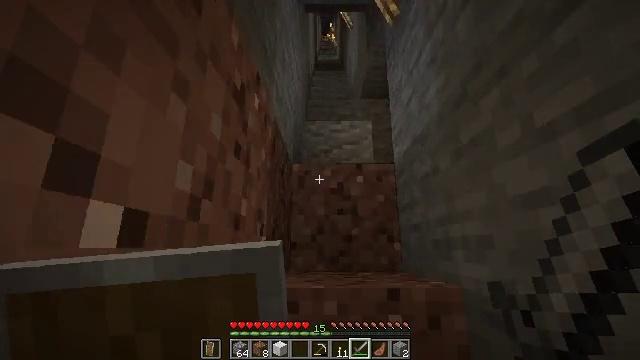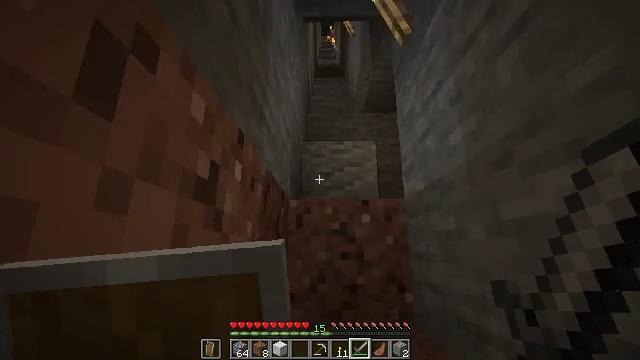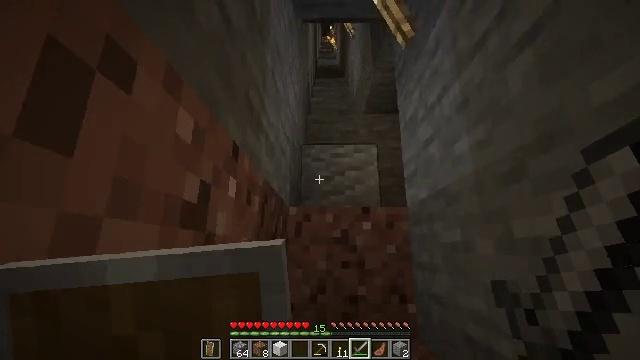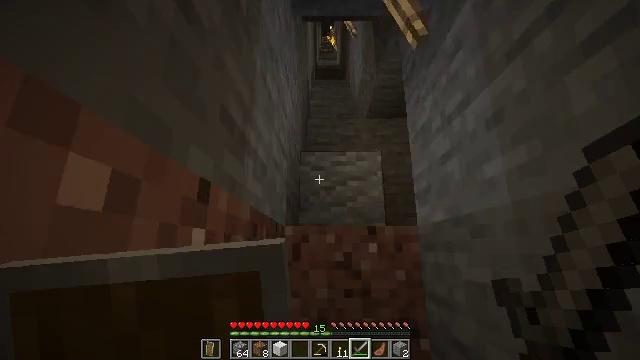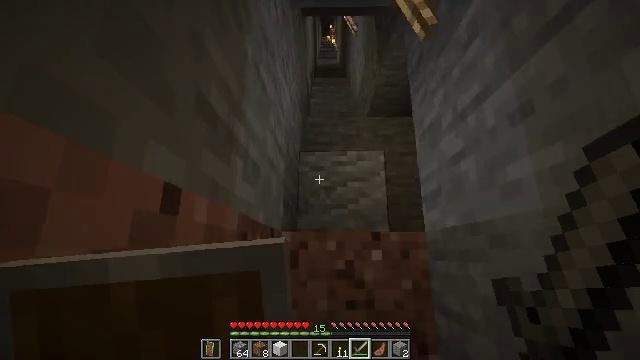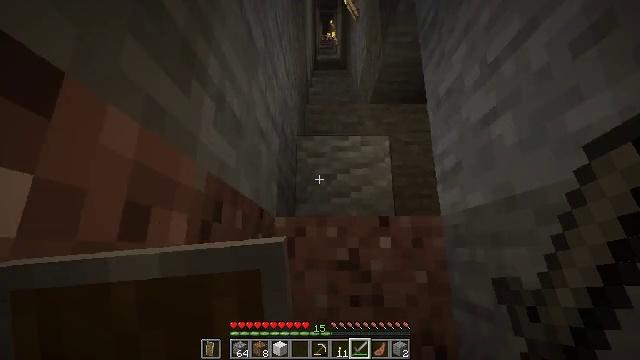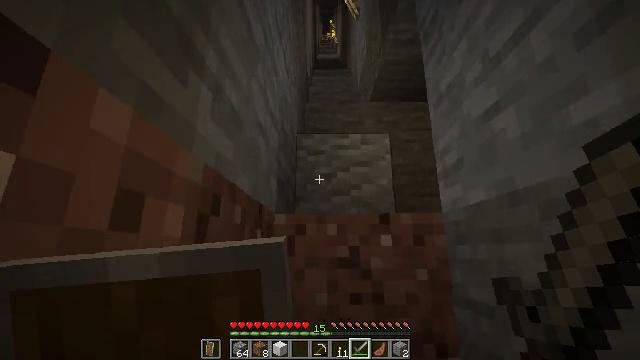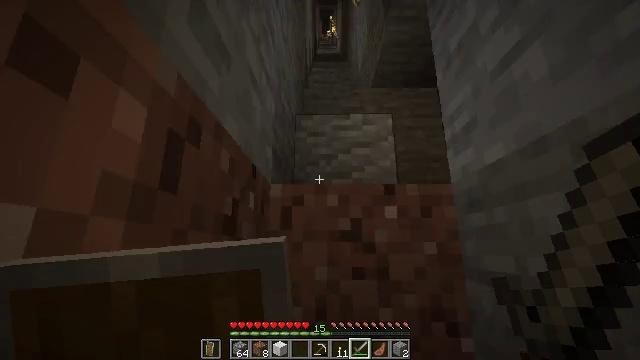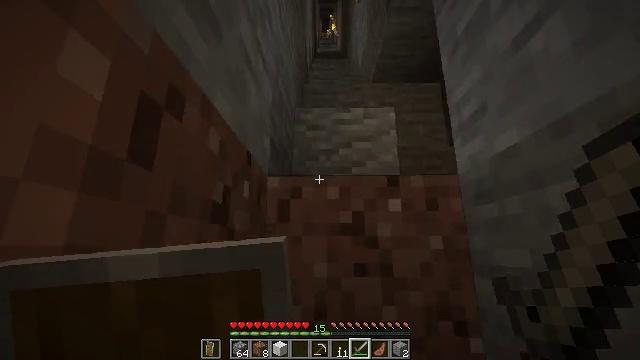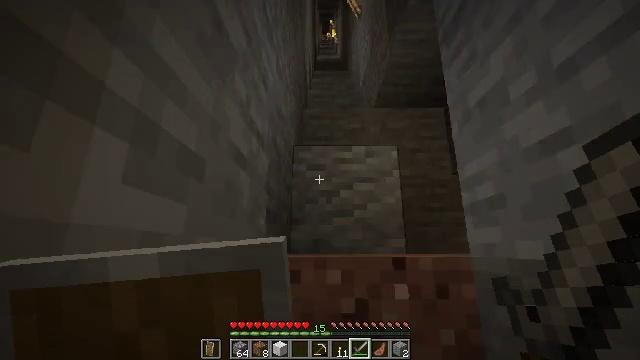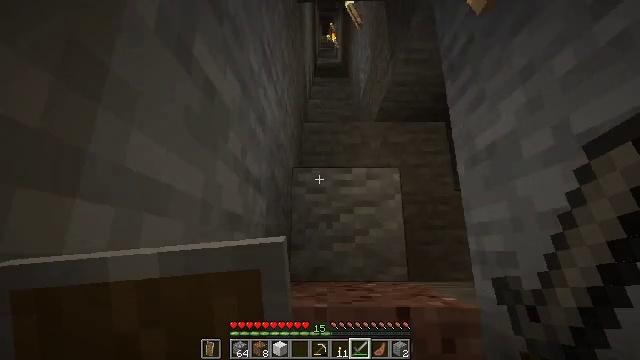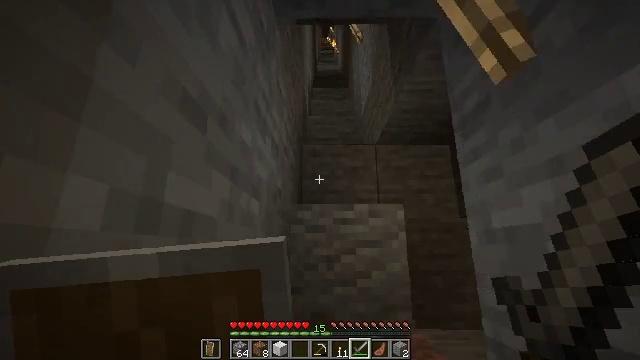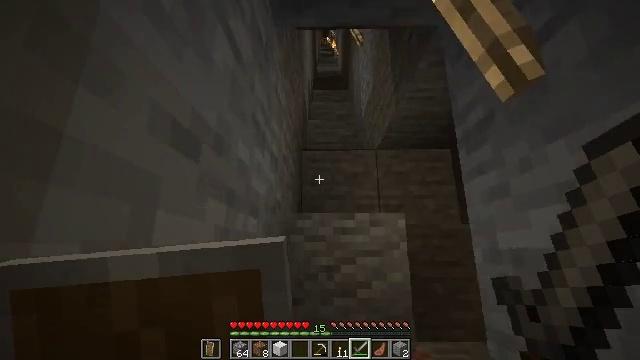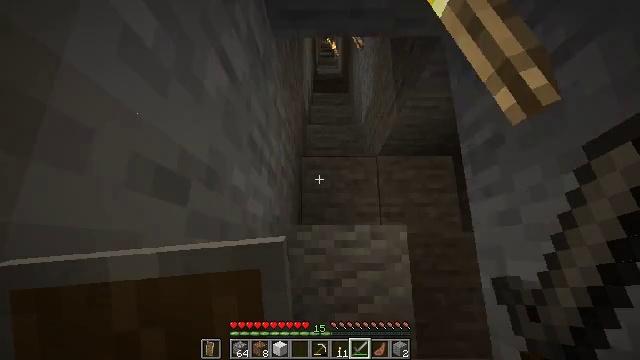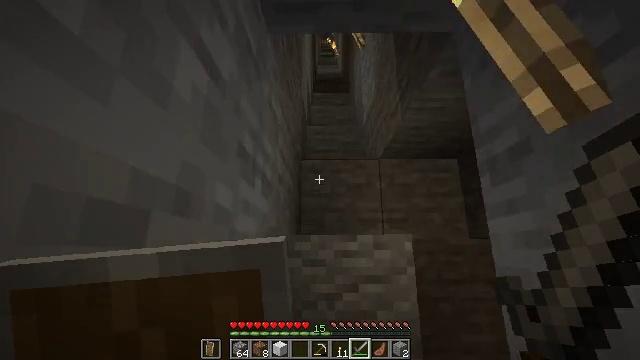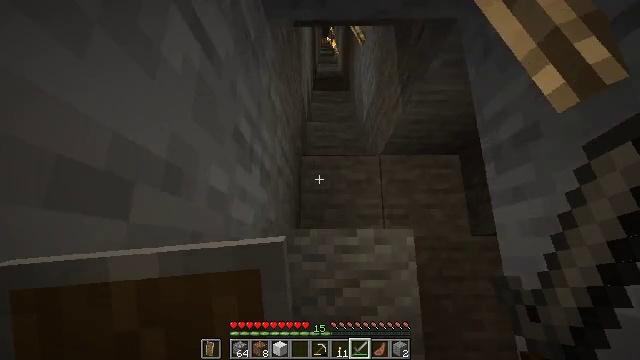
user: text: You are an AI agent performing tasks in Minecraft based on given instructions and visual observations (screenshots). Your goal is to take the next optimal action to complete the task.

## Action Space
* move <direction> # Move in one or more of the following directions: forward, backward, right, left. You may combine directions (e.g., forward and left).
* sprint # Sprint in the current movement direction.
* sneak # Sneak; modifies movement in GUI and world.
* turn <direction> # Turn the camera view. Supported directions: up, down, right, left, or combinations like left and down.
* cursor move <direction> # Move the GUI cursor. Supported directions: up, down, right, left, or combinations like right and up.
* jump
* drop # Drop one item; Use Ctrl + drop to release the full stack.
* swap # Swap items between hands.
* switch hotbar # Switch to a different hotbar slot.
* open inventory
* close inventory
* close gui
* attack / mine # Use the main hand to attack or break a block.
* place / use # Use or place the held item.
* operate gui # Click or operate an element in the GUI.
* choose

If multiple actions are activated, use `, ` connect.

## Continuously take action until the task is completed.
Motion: motion action
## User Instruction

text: Hunt a tropical fish.
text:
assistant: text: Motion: move forward, jump
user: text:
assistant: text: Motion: move forward, jump
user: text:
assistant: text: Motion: move forward, jump
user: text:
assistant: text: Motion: move forward, jump
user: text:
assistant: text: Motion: move forward, jump
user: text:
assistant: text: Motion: move forward, jump
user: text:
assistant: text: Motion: move forward, jump
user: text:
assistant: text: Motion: move forward, jump
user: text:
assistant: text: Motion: move forward, jump
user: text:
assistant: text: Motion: move forward, jump
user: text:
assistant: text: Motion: move forward, jump
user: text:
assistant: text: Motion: move forward, jump
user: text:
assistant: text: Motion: move forward, jump
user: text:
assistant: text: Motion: move forward, jump
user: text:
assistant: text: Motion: move forward, jump
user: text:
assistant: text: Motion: move forward, jump
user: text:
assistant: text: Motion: move forward, jump
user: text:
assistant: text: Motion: move forward, jump
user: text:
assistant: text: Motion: move forward, jump
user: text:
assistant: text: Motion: move forward, jump
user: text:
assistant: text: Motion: move forward, jump
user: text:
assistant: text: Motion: move forward, jump
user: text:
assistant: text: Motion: move forward, jump
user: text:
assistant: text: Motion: move forward, jump
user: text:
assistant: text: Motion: move forward, jump
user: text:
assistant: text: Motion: move forward, jump
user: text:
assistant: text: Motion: move forward, jump
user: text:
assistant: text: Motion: move forward, jump
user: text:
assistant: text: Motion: move forward, jump
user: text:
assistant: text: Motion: move forward, jump